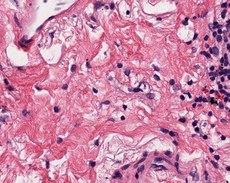
Tumor epithelial tissue: no
Tumor-associated stroma tissue: yes
Normal tissue: no